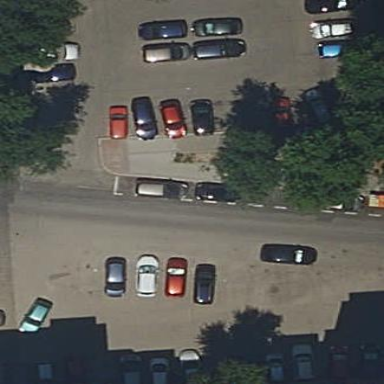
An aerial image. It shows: Parking area with surface.